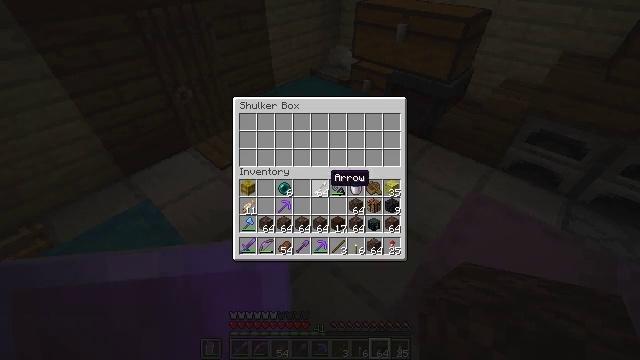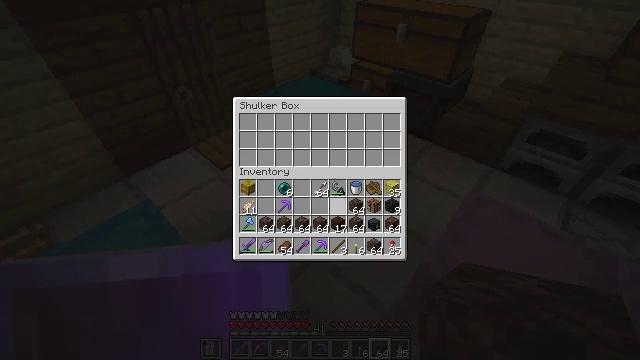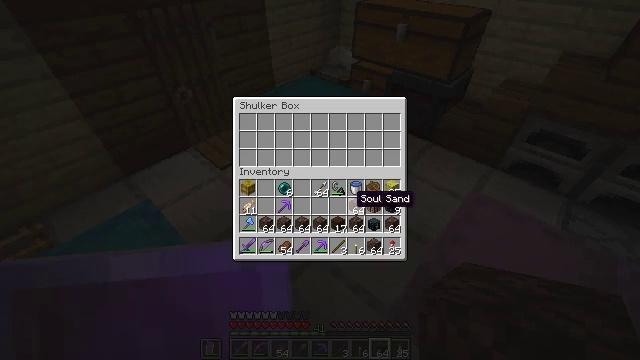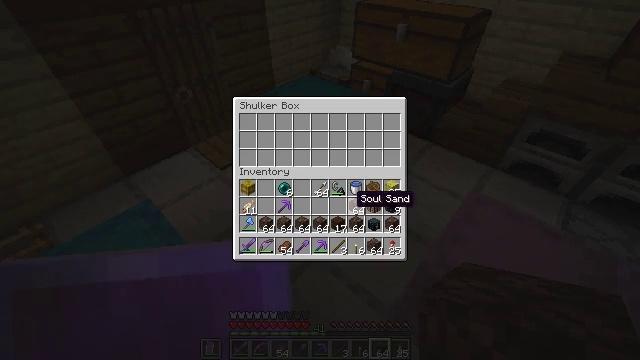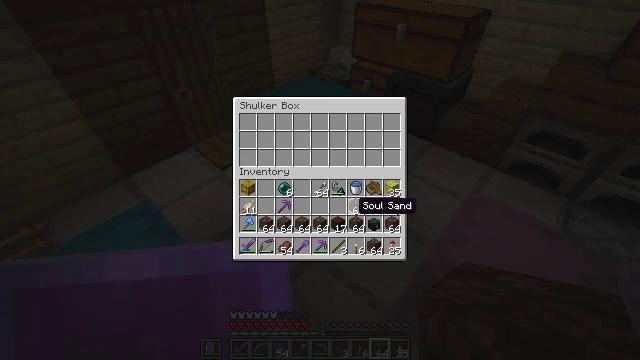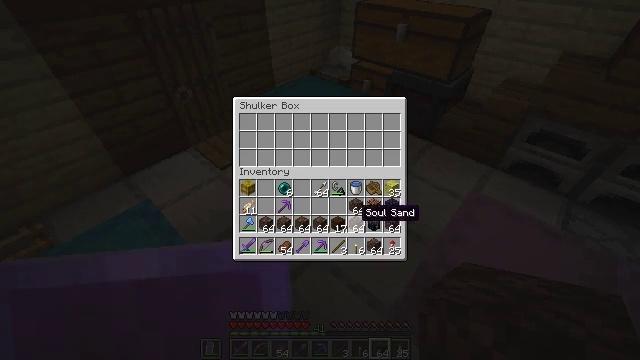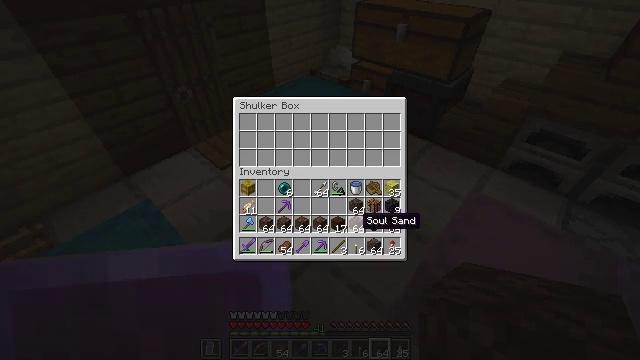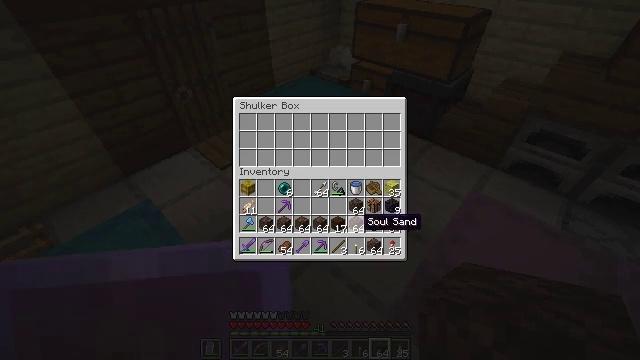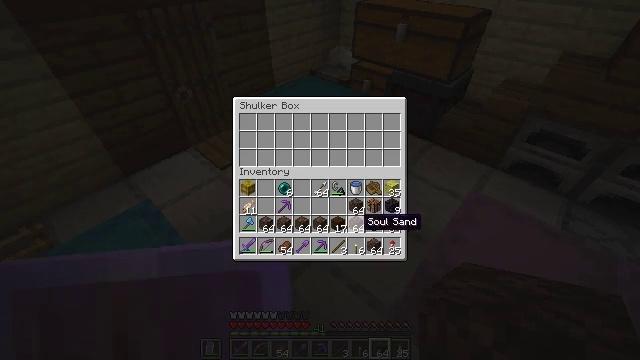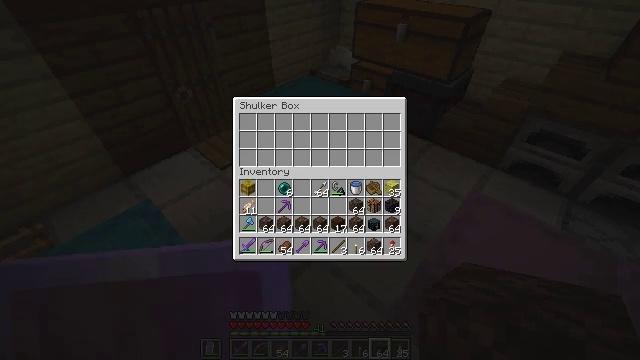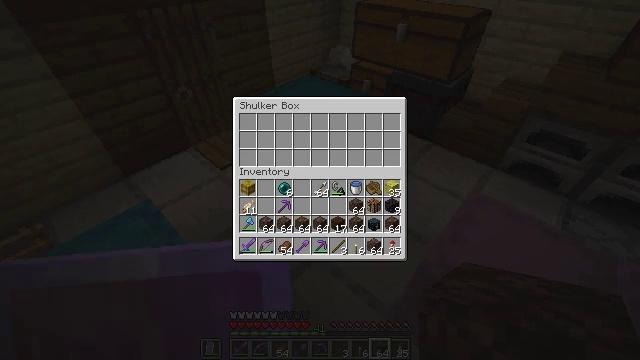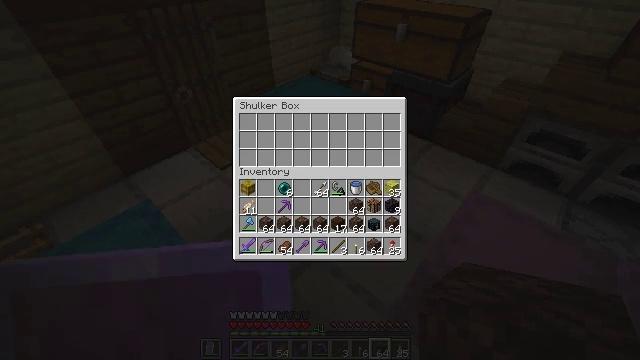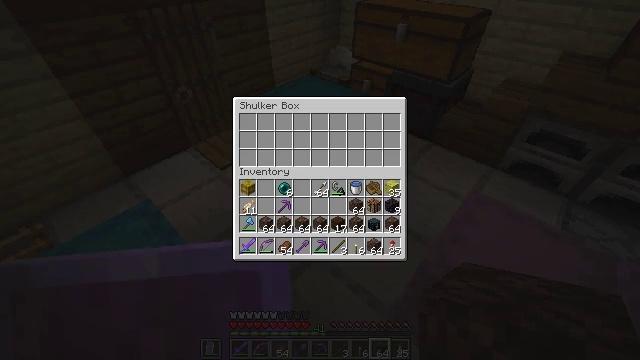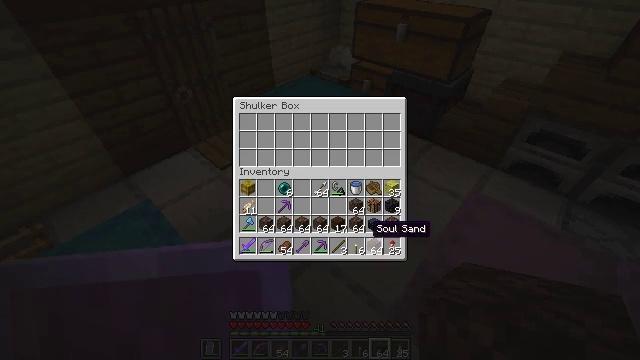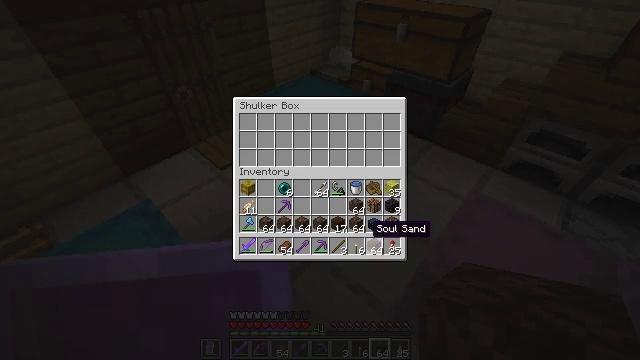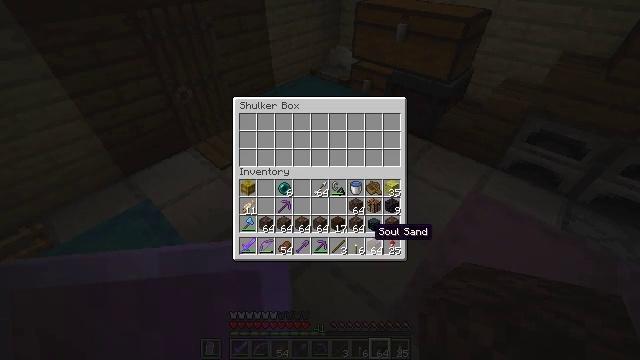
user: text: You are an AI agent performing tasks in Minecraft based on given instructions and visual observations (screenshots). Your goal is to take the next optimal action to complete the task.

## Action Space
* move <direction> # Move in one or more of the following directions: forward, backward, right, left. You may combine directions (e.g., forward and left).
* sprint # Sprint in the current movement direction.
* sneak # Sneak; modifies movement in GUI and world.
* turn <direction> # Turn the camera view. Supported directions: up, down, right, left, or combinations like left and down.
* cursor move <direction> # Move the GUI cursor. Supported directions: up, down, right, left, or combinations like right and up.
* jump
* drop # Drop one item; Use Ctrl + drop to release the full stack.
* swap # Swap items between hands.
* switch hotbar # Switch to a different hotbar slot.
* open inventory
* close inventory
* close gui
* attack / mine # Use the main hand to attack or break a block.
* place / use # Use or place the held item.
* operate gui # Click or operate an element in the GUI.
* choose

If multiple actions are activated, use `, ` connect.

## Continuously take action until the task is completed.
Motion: motion action
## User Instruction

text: mine block cyan shulker box
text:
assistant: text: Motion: turn right and down
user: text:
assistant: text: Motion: no_op
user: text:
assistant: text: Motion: no_op
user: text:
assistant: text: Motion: turn down
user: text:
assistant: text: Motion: turn down
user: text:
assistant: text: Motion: turn down
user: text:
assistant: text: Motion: no_op
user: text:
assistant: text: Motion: no_op
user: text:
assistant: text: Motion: no_op
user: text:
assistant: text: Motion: no_op
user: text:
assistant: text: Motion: no_op
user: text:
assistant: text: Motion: no_op
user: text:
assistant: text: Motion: no_op
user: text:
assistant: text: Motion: no_op
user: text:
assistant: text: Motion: no_op
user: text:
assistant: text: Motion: no_op
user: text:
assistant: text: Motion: no_op
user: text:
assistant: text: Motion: no_op
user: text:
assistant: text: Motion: no_op
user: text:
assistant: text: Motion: no_op
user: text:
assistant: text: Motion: no_op
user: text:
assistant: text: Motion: no_op
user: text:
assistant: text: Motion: no_op
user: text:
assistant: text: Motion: sneak
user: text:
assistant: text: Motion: sneak
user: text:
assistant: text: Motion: sneak
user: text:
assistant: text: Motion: sneak
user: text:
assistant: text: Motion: sneak
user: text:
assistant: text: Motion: sneak
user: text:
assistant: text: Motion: sneak